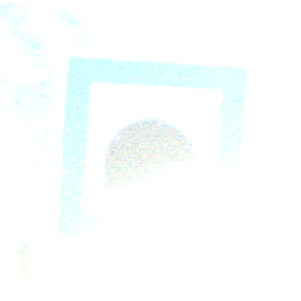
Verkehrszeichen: Tunnel
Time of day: Night
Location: Outdoor (Nature)
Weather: PartlyCloudy
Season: NotSpecified
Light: Natural